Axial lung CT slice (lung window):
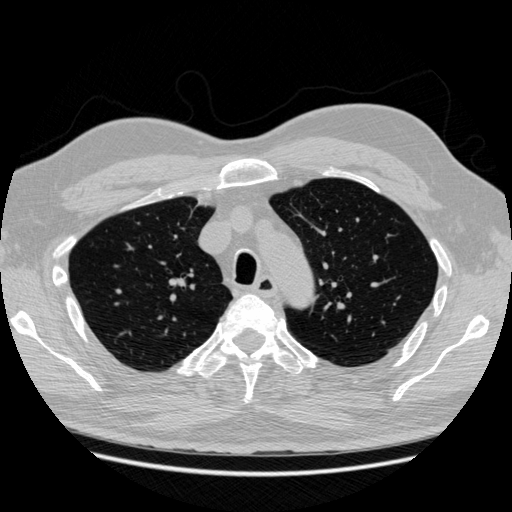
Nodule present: no